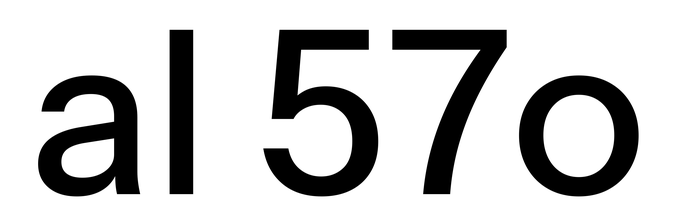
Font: InstrumentSans_Medium